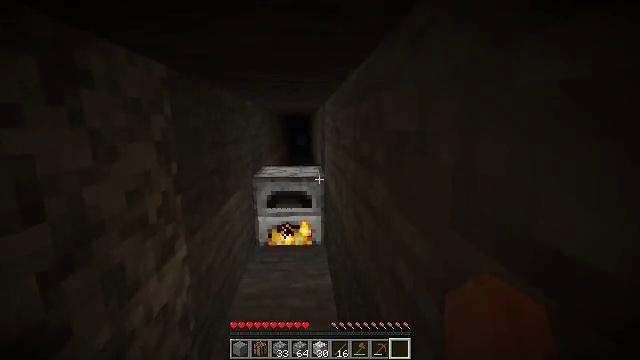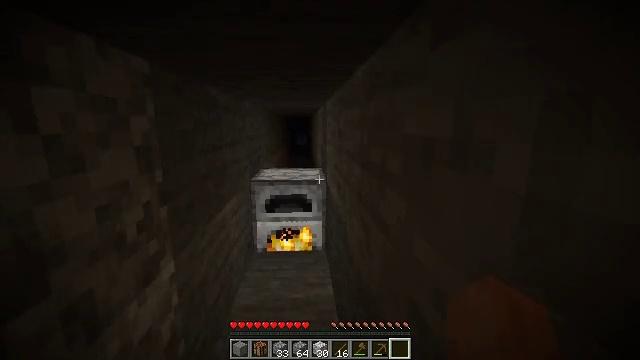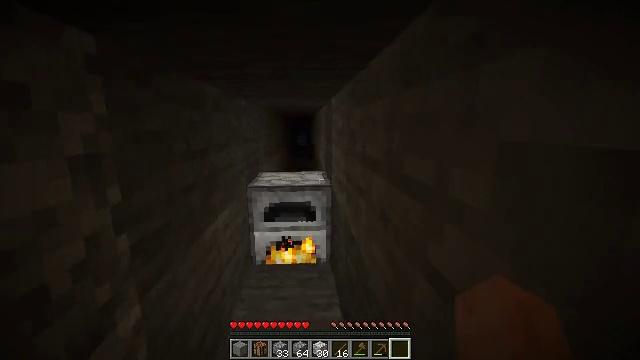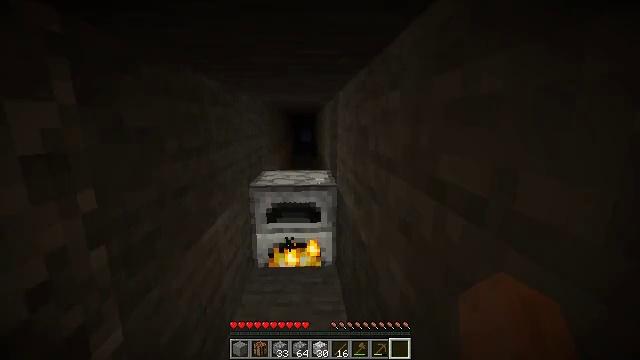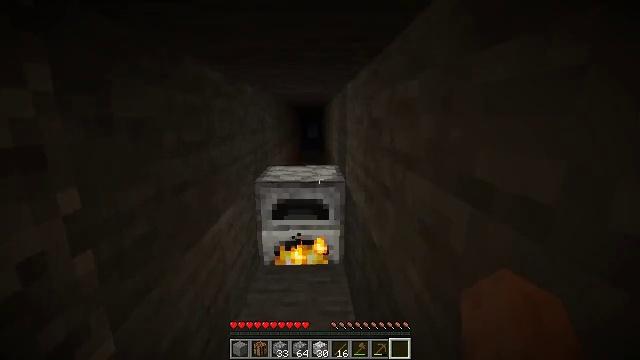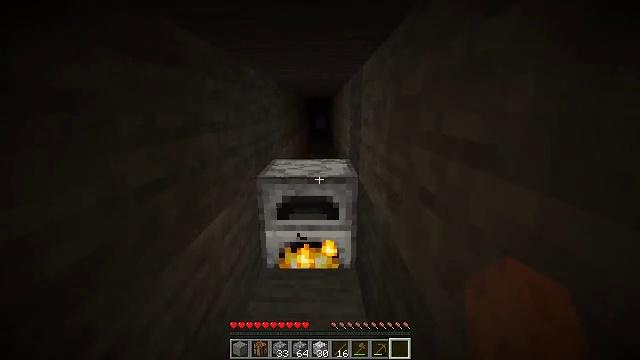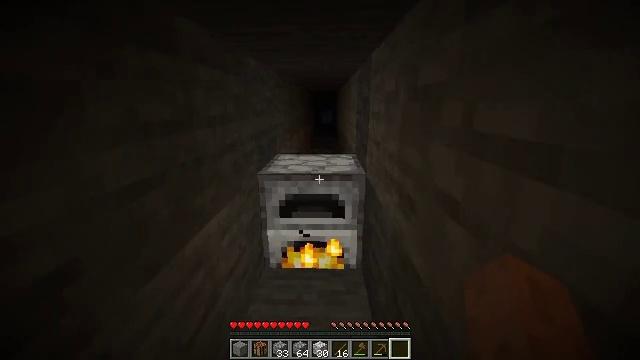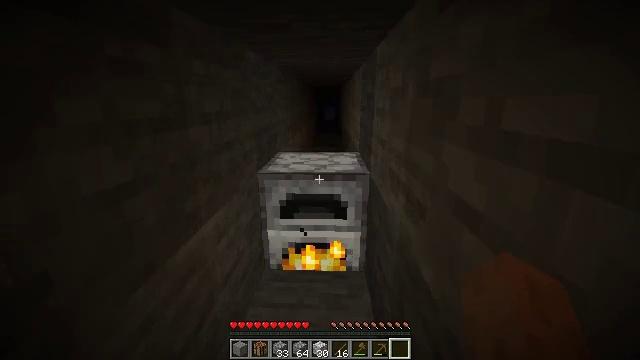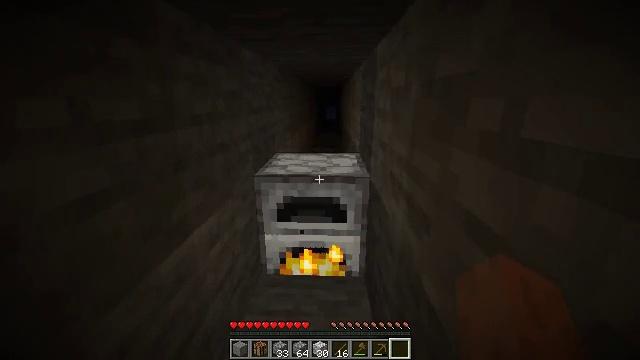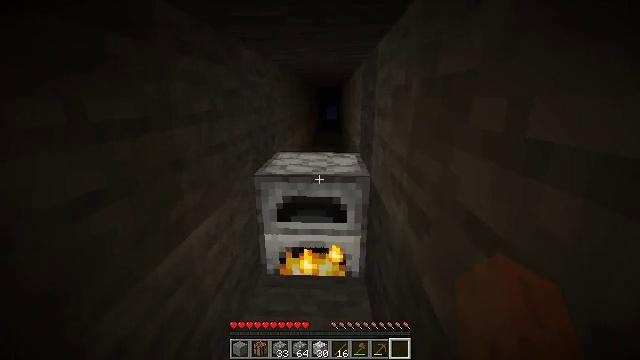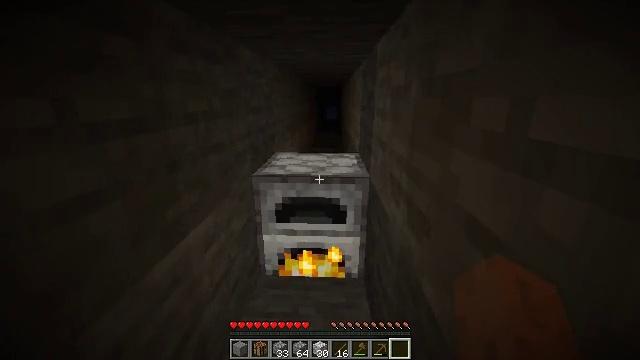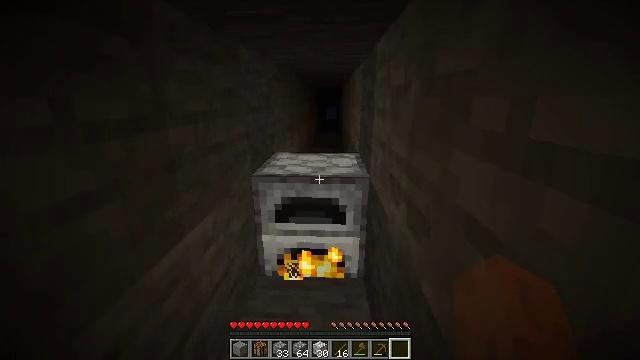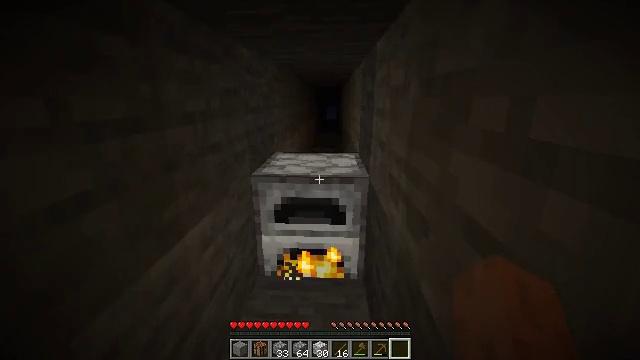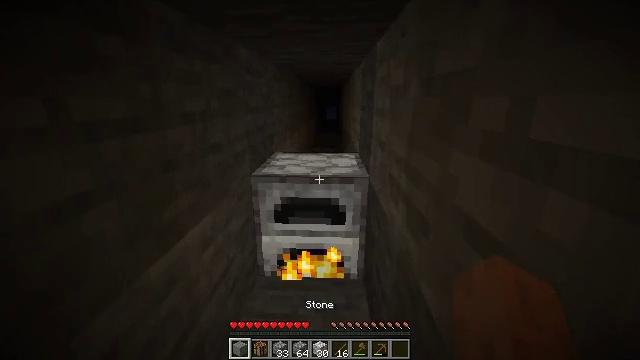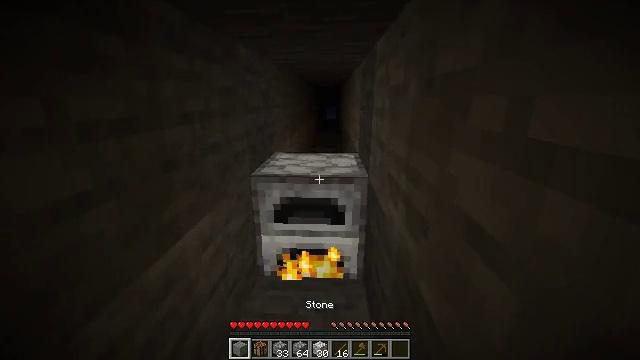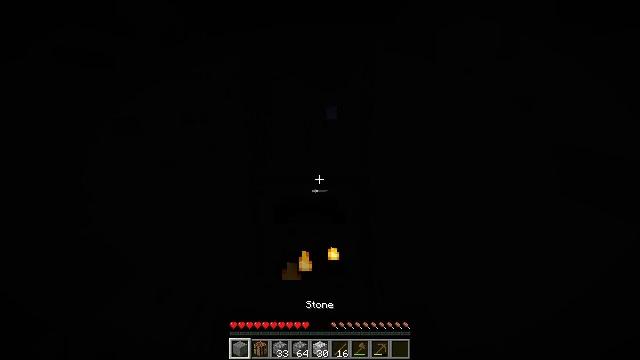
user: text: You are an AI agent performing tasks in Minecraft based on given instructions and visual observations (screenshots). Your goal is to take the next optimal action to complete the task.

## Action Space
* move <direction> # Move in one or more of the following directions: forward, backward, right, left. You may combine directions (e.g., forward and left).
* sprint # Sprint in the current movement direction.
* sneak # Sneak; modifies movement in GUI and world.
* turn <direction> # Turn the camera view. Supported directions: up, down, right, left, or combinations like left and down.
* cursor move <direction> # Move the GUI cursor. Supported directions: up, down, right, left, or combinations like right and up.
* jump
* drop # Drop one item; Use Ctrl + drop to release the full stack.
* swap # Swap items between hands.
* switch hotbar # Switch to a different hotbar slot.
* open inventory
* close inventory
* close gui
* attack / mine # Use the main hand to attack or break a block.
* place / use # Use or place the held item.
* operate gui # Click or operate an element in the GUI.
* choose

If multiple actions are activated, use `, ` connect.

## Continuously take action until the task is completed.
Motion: motion action
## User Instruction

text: Break the furnace to move it.
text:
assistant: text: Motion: move forward
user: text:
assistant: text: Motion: move forward
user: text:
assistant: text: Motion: move forward
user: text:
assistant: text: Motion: move forward, turn left and down
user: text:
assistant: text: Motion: move forward, turn left and down
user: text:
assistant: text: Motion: turn left and down
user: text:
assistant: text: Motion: no_op
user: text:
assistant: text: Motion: no_op
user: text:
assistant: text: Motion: no_op
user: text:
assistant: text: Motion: no_op
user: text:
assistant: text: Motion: no_op
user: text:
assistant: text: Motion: no_op
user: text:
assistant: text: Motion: no_op
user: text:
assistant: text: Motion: no_op
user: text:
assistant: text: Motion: no_op
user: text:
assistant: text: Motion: no_op
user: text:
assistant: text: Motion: no_op
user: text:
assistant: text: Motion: no_op
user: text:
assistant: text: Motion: no_op
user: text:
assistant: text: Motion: no_op
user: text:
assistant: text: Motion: no_op
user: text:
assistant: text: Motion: no_op
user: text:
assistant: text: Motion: no_op
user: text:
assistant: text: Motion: no_op
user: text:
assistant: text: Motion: no_op
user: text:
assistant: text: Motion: no_op
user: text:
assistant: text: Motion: no_op
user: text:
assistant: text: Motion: no_op
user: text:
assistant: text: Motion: no_op
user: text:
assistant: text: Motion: no_op